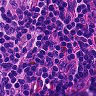
Metastatic tissue present: no